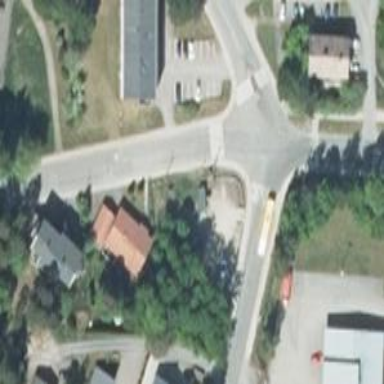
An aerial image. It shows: Marked crossing on the road.